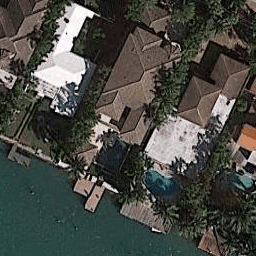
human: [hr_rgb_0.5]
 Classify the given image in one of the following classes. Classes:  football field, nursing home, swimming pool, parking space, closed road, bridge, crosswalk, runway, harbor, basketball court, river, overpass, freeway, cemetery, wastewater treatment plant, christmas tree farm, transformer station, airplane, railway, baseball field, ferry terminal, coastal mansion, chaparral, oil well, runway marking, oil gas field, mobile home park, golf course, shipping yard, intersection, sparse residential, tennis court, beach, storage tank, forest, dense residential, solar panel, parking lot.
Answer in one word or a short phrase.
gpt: coastal mansion